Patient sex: F
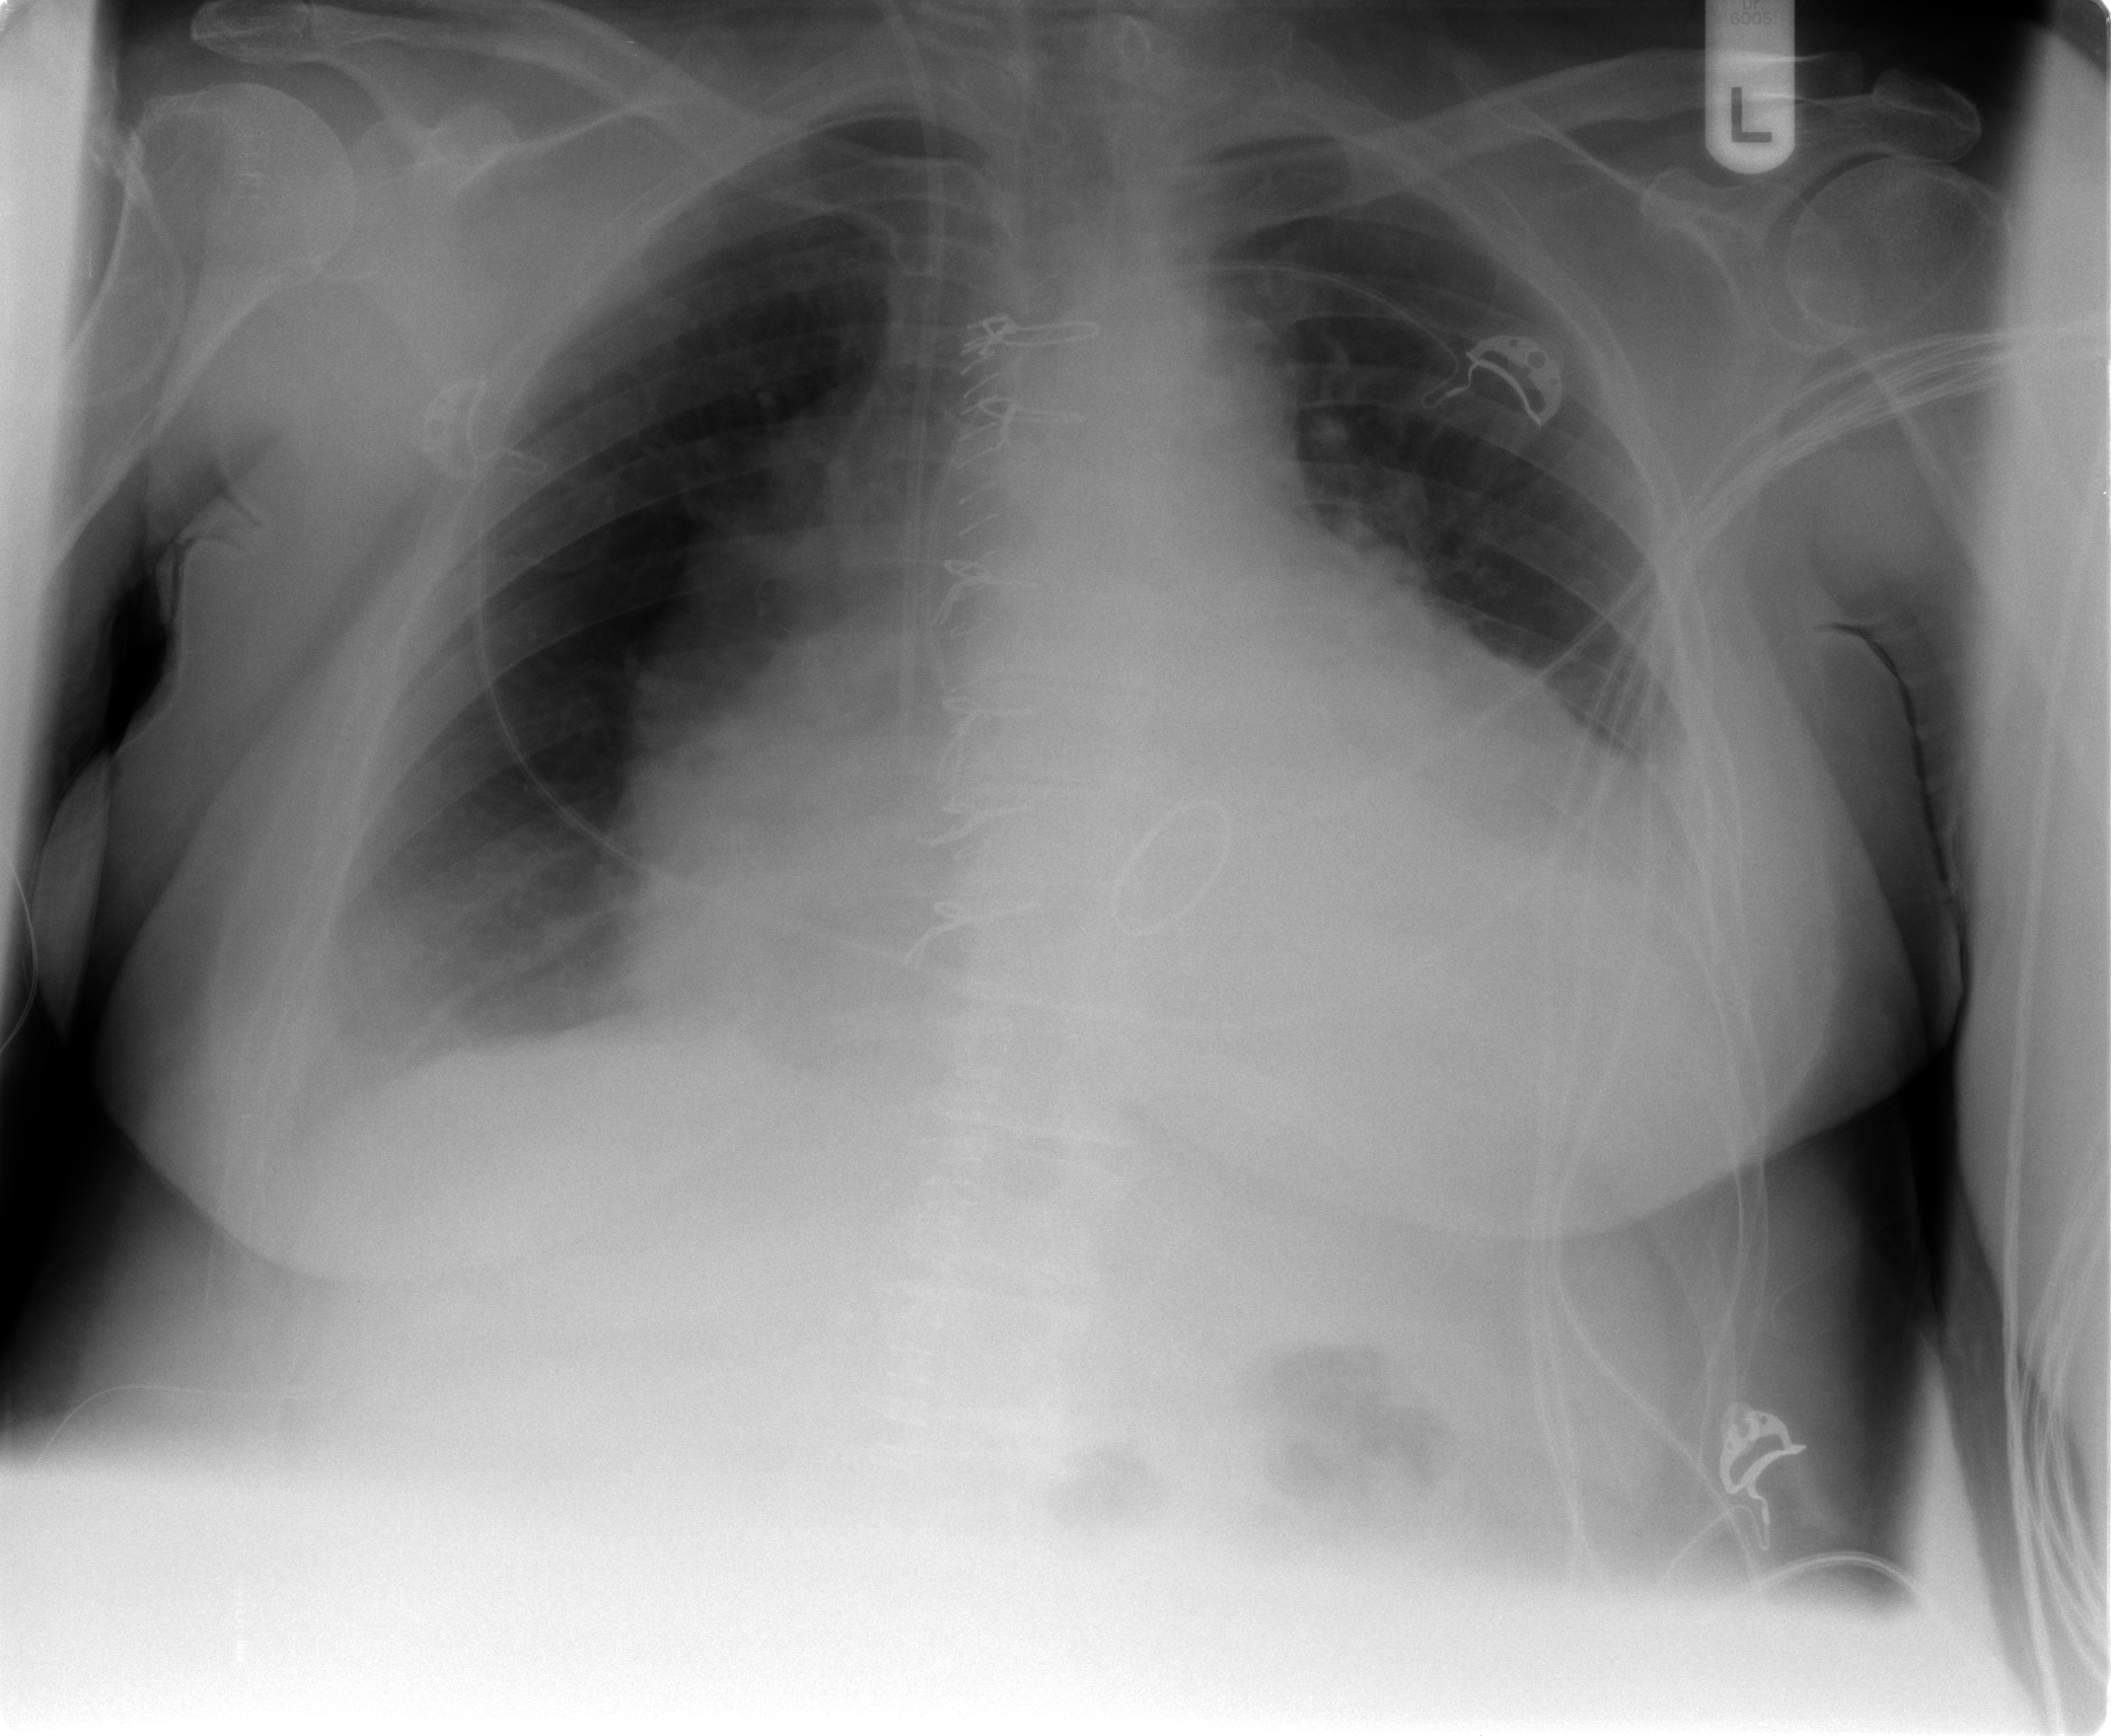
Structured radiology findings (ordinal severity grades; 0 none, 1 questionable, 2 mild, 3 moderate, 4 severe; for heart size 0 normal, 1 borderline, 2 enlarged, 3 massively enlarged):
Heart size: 2
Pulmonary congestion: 1
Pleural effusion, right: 1
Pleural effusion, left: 2
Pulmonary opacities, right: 0
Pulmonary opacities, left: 0
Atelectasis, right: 2
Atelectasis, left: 2